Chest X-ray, PA view. Patient: 35 years old, sex M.
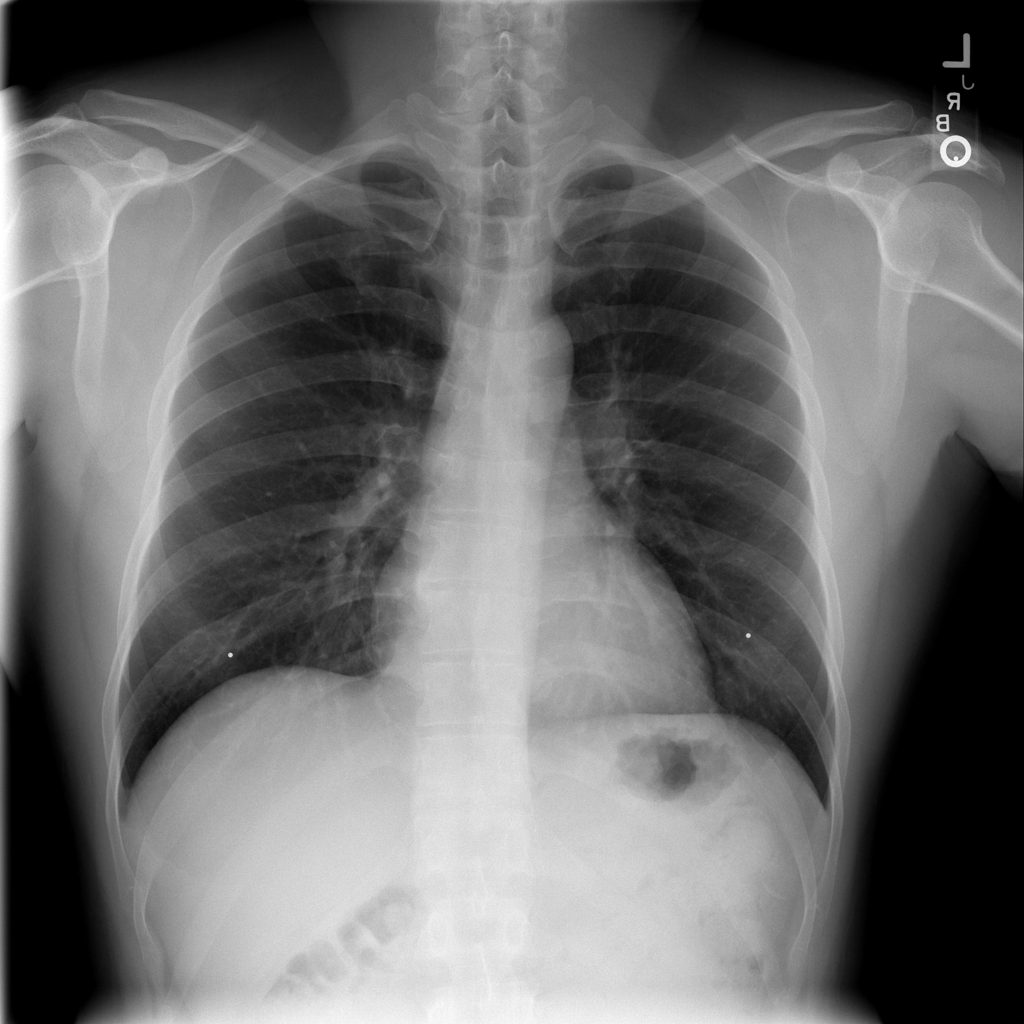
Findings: No Finding